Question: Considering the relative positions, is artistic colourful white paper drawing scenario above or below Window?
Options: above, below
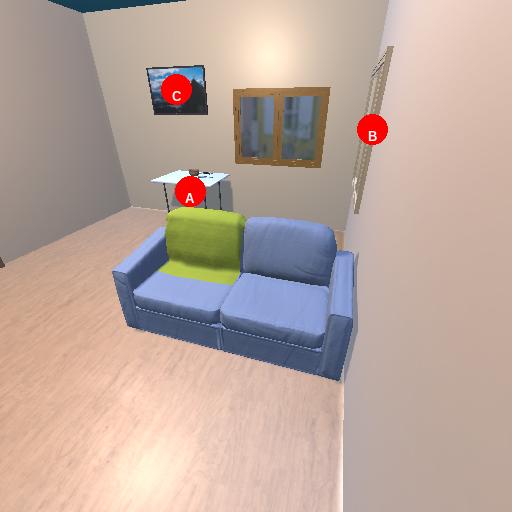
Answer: above